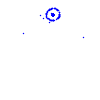
Particle: proton